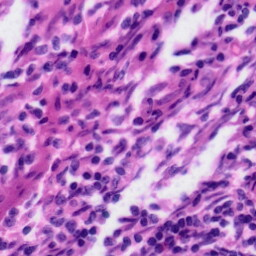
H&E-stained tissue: Tonsil